Question: Running a program which includes two queries. When I run either query alone it works but when both queries exist within the code it breaks.
'''
$qry = "SELECT * FROM temp_user WHERE email='$email' AND pin='$pin'";
$result = mysql_query($qry);
$num_rows = mysql_num_rows($result);
$qry2 = "SELECT * FROM email WHERE email='$email'";
$result2 = mysql_query($qry2);
$num_rows2 = mysql_num_rows($result2);
'''
How can I fix this?
For those asking what do I mean by it breaks, here is an image.

Error from log.
Full code of page is
'''
<?php
include 'connect.php';
$pin = $_GET['pin'];
$email = $_GET['email'];
$qry = "SELECT * FROM temp_user WHERE email='$email' AND pin='$pin'";
$result = mysql_query($qry);
$num_rows = mysql_num_rows($result);
if ($num_rows!=0){
print "create user and delete temp";
$sql = "INSERT INTO pin VALUES (DEFAULT, '$pin', '$email')";
$result = mysqli_query($con,$sql);
if ( false===$result ) {
printf("error: %s
", mysqli_error($con));
} else {
// Delete user from temp table
$sql2 = "DELETE FROM temp_user WHERE email='$email' AND pin='$pin'";
$delete = mysqli_query($con,$sql2);
// Make query to see if user is new or existing
$qry2 = "SELECT * FROM email WHERE email='$email'";
$result2 = mysql_query($qry2);
$num_rows2 = mysql_num_rows($result2);
// Need to add a snippet to add a row to the email table, make sure to check user doesn't have an email already in table
if($num_rows2==0){
print "email doesn't exist, create new user."
// $date = new DateTime;
// $sql = "INSERT INTO email VALUES ('$email', '$date')";
// $result = mysqli_query($con,$sql);
}else{
print "email exists already";
}
}
}else{
print "Account request not found";
}
// End connection
mysqli_close($con);
?>
'''
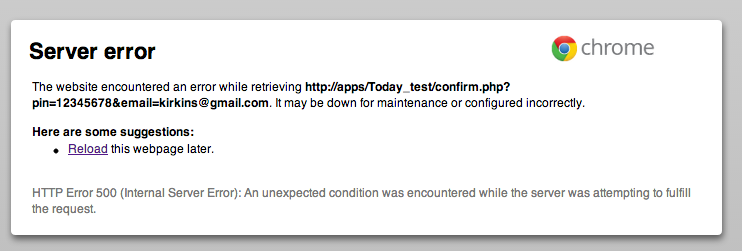
Answer: Try calling $result->close() before you call the second query, in order to release the connection. Your PHP script hasn't finished executing yet, and your previous result is holding that connection open. In general, it is good practice to explicitly clean up these kinds of resources rather than leaving it to the runtime.
I believe @eis is correct that since this is the older (and deprecated, incidentally) mysql_ api, that the proper call would actually be mysql_free_result($result).
I put this comment under @eis's answer, but I figure it bears bolder type, because @eis's answer was absolutely right and should not have been down-voted:
Just to elaborate redundantly on the whole buffered vs. unbuffered thing; the is that a query will read all of the results back from the database into a buffer, then release the connection automatically (this will happen synchronously, so that the connection is free for another call immediately after the buffered call returns). An query will essentially open the connection and hand back a reference to a database server cursor, from which you will then need to fetch records. As long as there is something left to fetch, the cursor is still open, and you won't be using the underlying connection for else. Or you can call mysql_free_result() and free the connection "early" (without reading all of the rows from the cursor first).